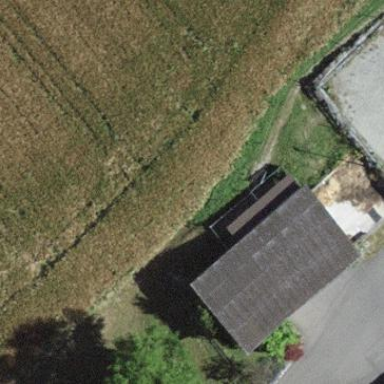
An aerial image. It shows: Barn.